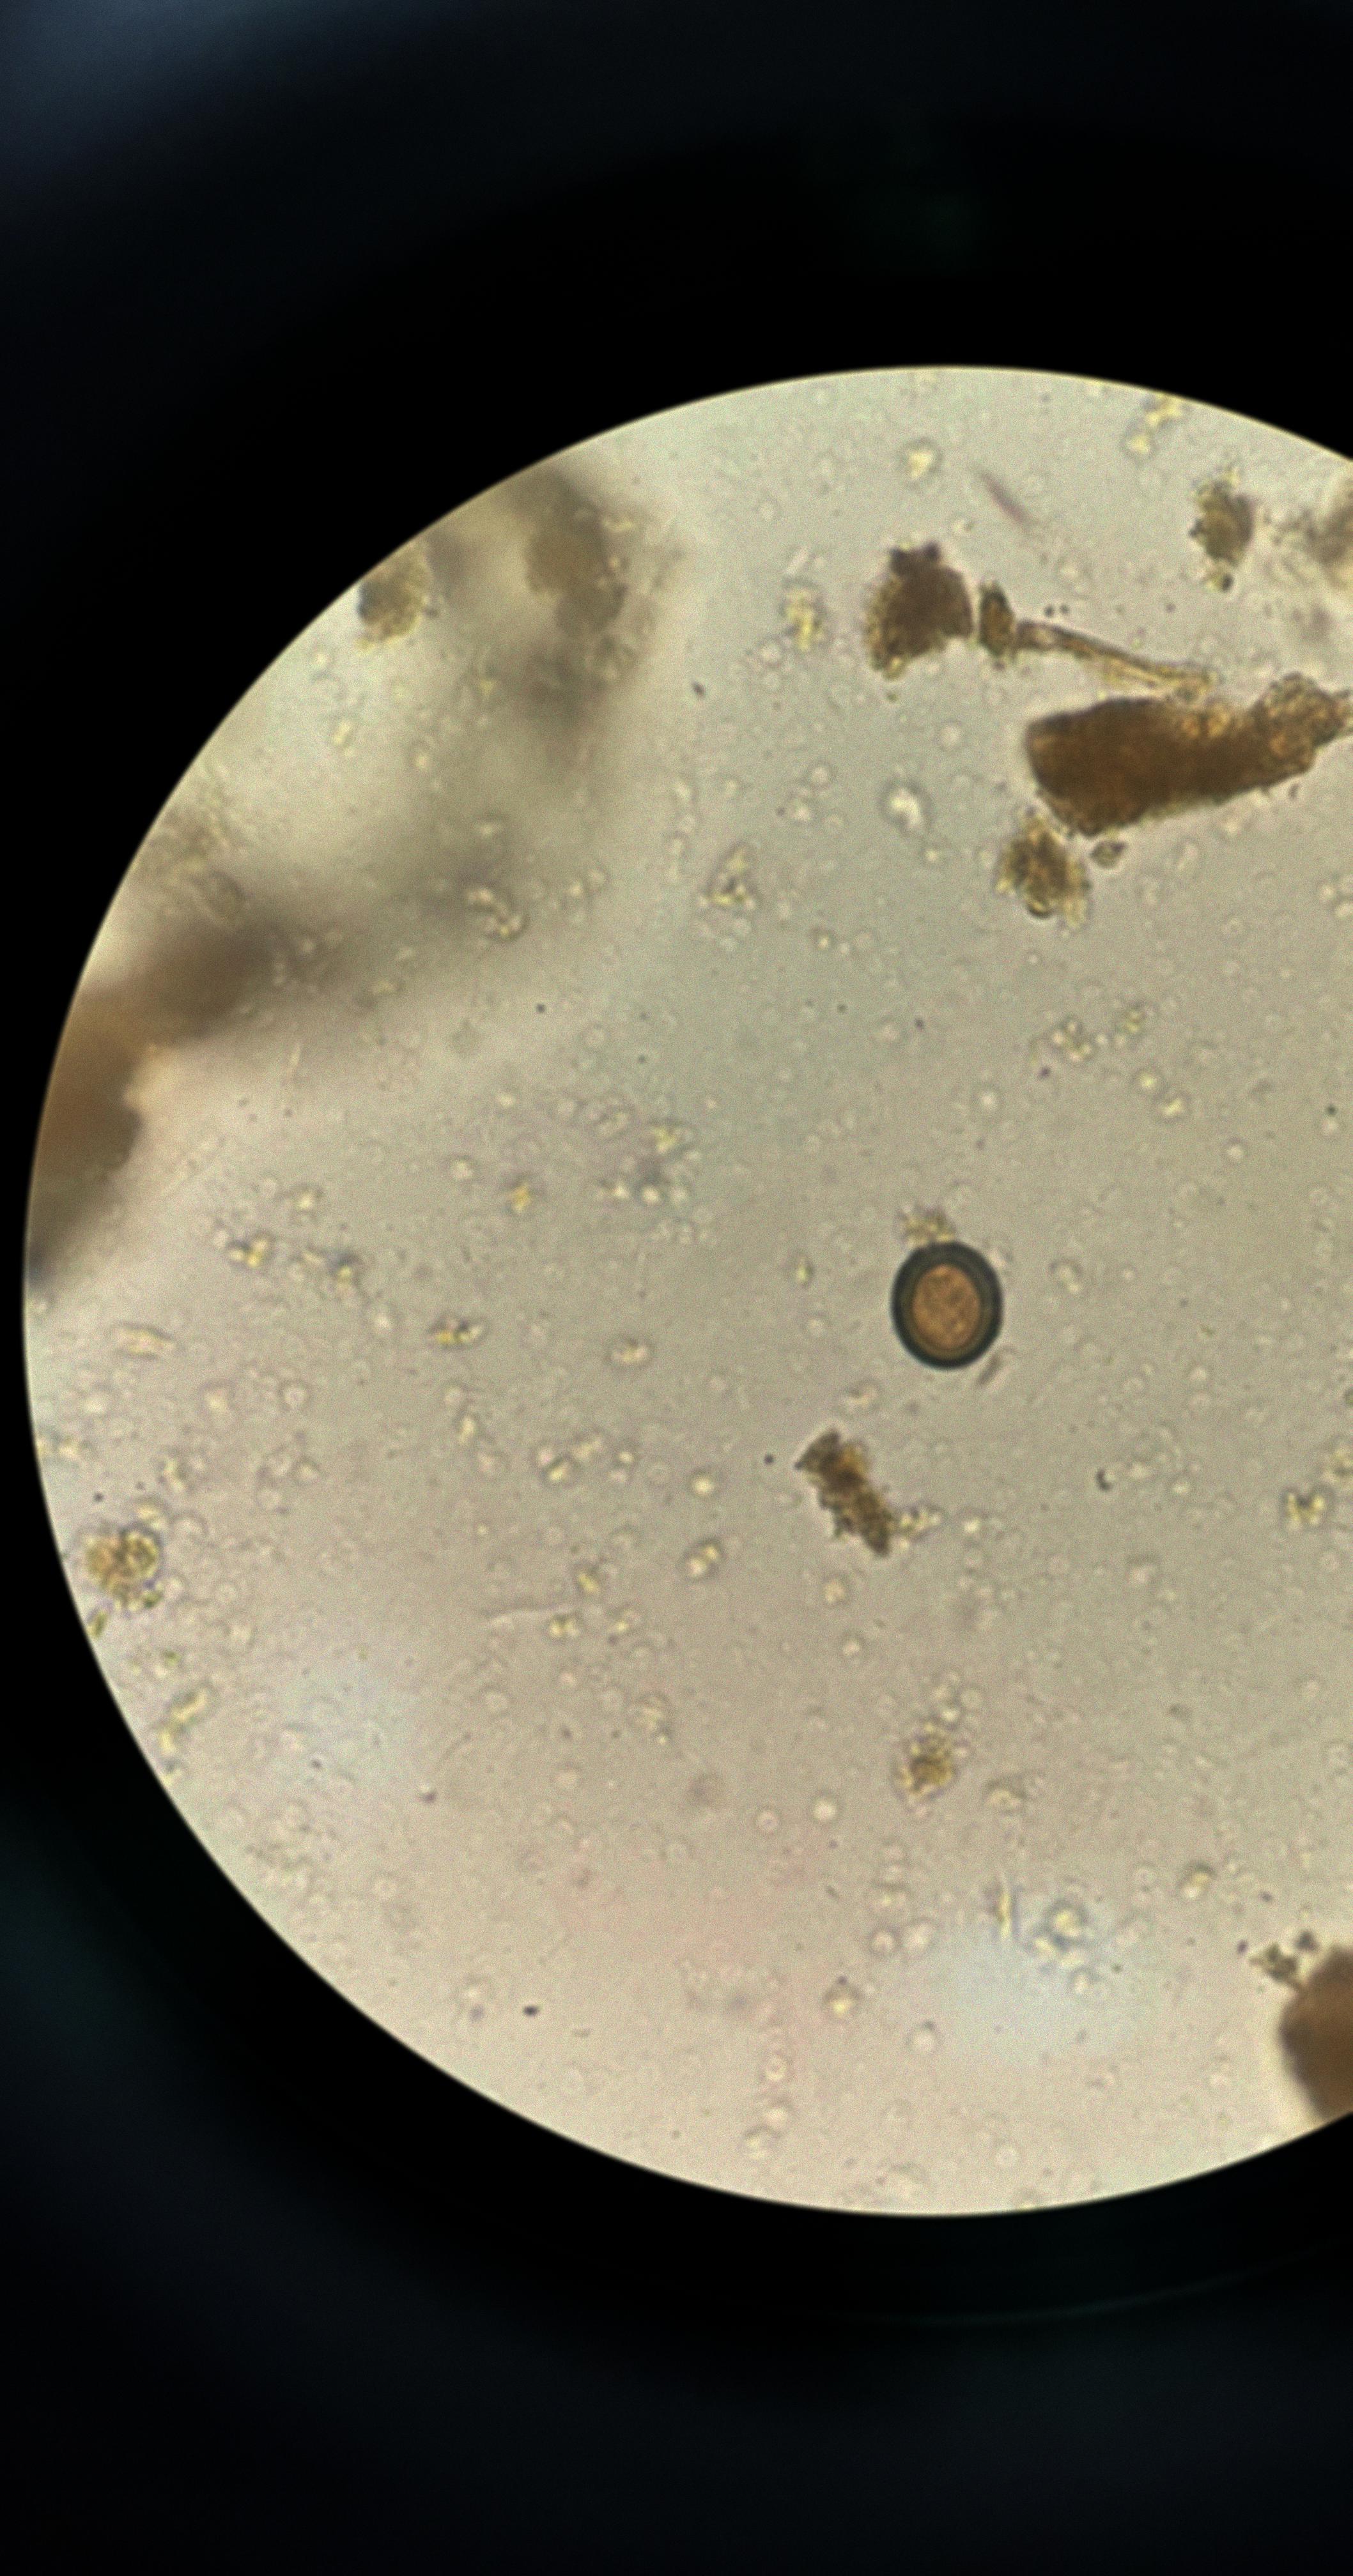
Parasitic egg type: Taenia spp. egg